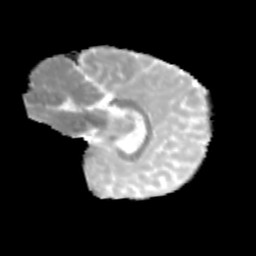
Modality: MD
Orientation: sagittal
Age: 11
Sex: female
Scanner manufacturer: siemens
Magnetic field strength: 3 T
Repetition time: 3.8 s
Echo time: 0.07 s